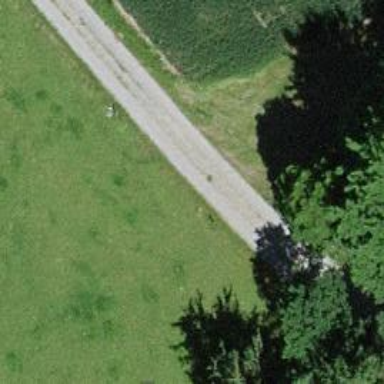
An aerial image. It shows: Gravel track with grade2 tracktype.